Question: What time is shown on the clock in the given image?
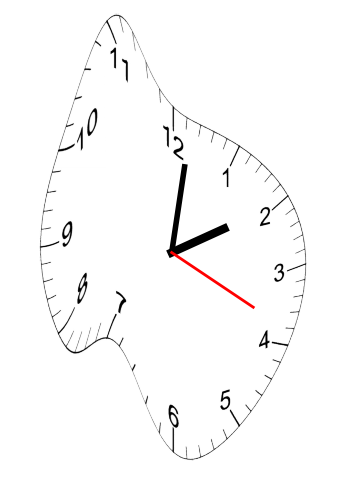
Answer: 02:01:19